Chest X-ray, PA view. Patient: 56 years old, sex F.
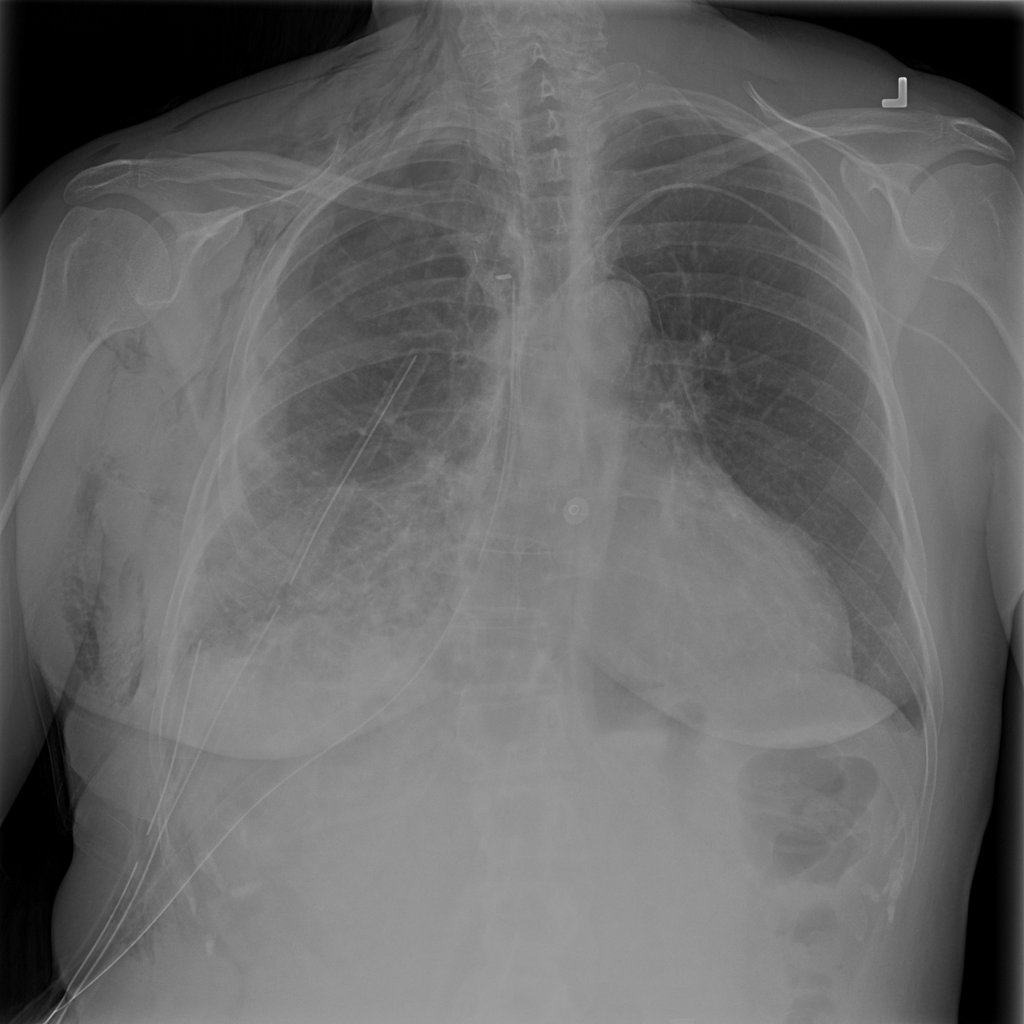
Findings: Infiltration